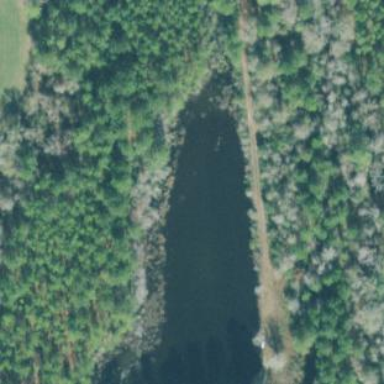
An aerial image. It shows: Peaceful pond surrounded by nature.